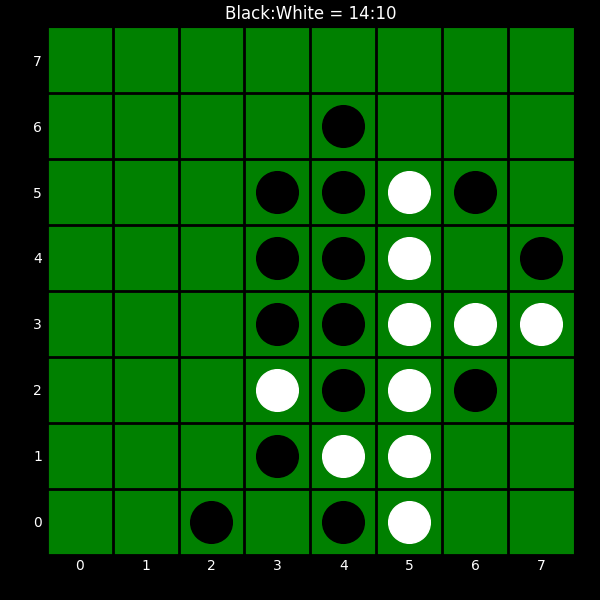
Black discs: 14
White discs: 10